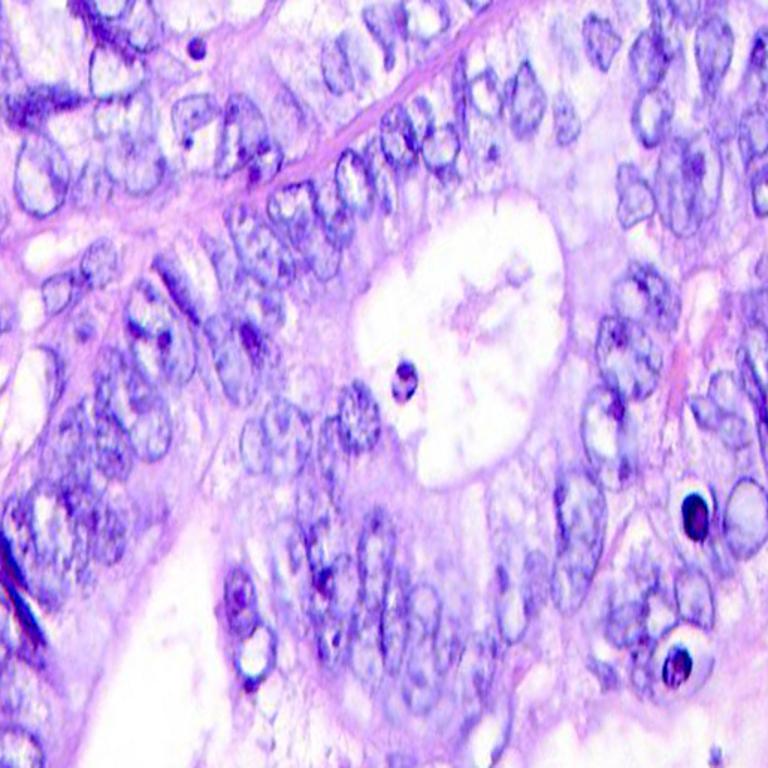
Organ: colon
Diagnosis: adenocarcinomas